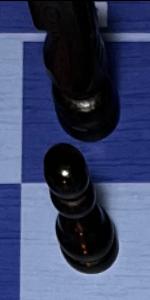
Label: Pawn_Black